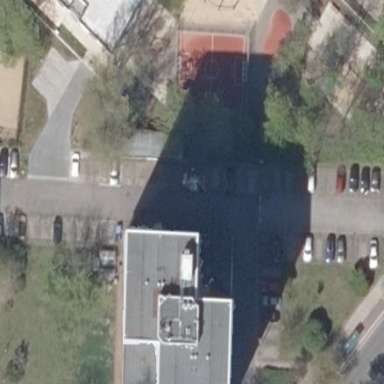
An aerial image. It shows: Building with flat roof made of tar paper.